Chest X-ray. View position: PA
Patient age: 47
Patient sex: M
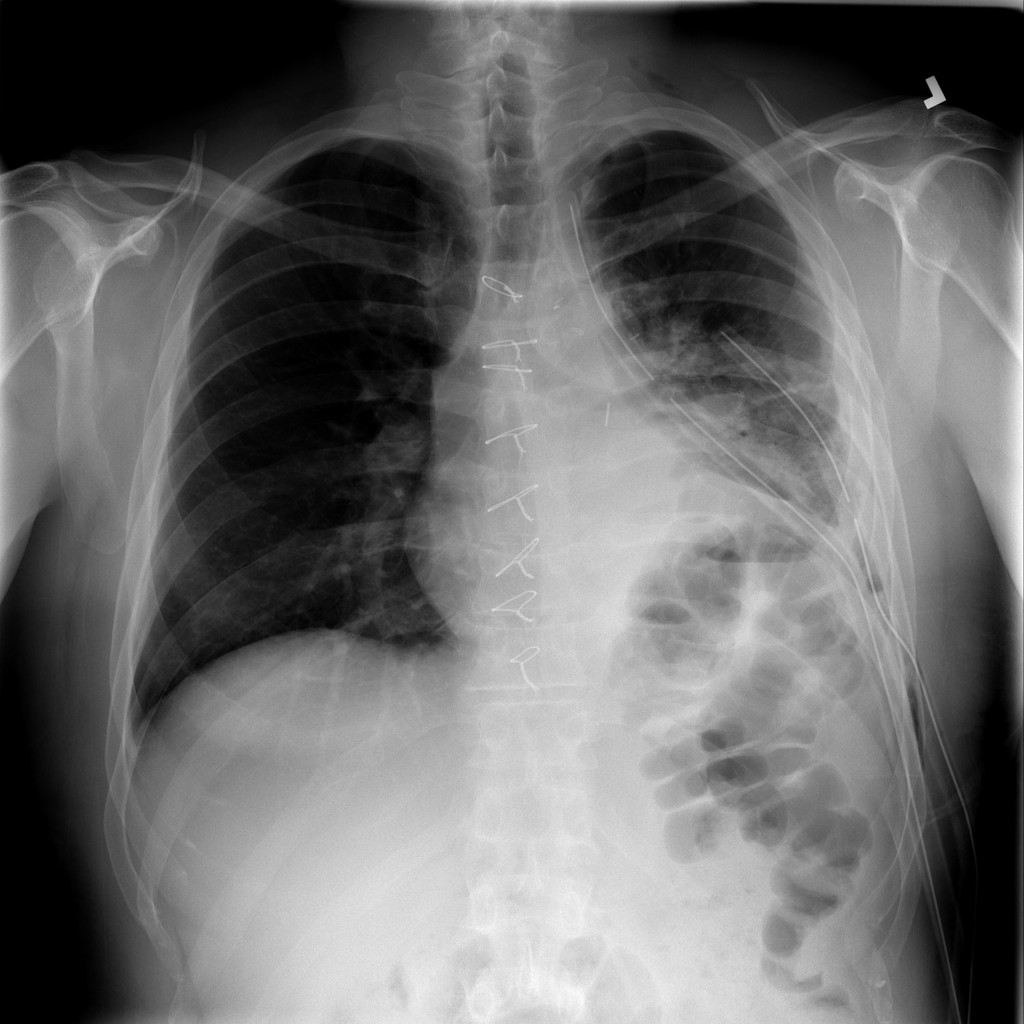
Finding: Pneumothorax